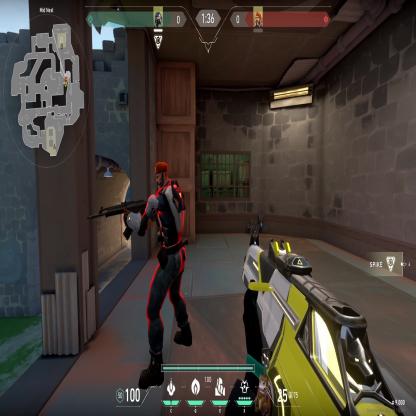
Label: enemy